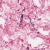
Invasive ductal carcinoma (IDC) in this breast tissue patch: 0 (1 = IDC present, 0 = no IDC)